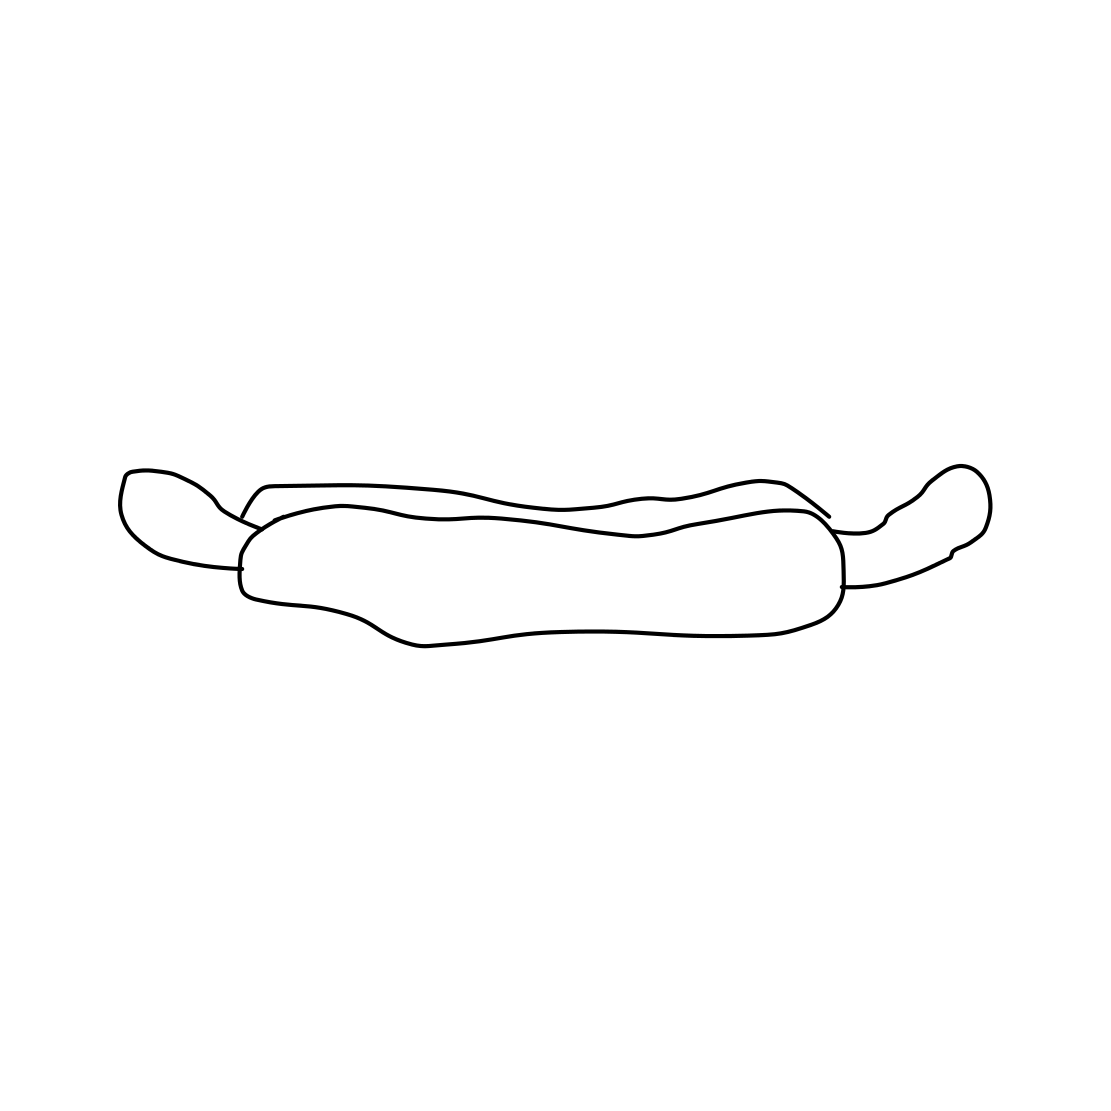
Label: hot-dog